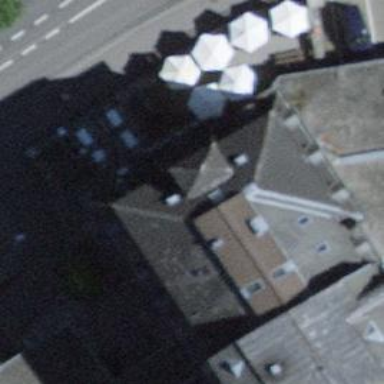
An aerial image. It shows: Restaurant.